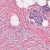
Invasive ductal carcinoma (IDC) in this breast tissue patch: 1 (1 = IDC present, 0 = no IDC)